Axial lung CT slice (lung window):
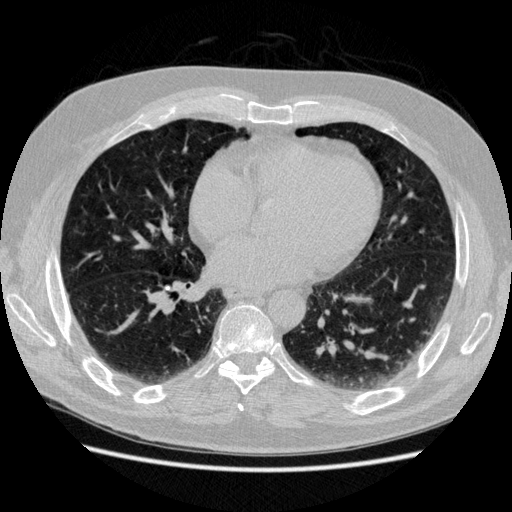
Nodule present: no